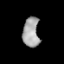
Tissue: lung
Cell type: Epithelial cells
Senescence score: 0.2096
Nuclear area (px): 482
Mean DAPI intensity: 162.303